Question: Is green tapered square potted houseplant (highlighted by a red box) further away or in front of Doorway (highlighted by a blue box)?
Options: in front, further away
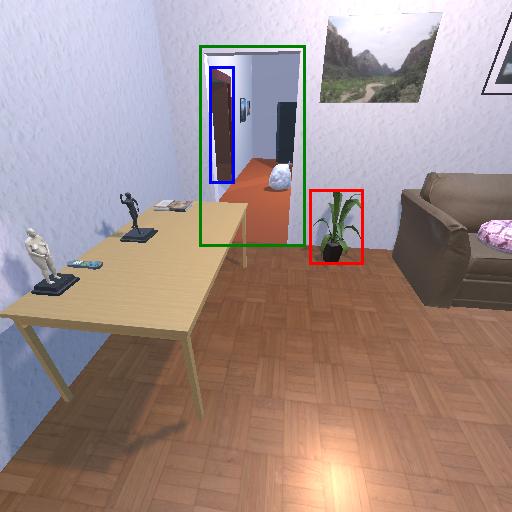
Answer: in front